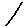
Label: line